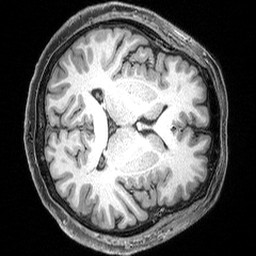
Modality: T1w
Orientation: axial
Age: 24
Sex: male
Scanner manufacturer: siemens
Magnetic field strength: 3 T
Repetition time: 2.3 s
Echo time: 0.00298 s